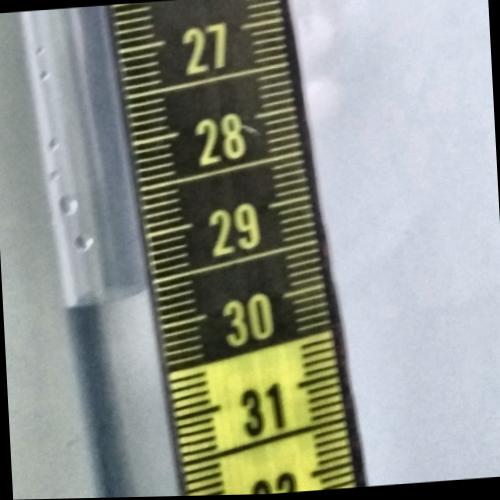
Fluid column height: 29.6 cm